Field crop: maize
Growth stage: 1
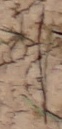
Species: lolium